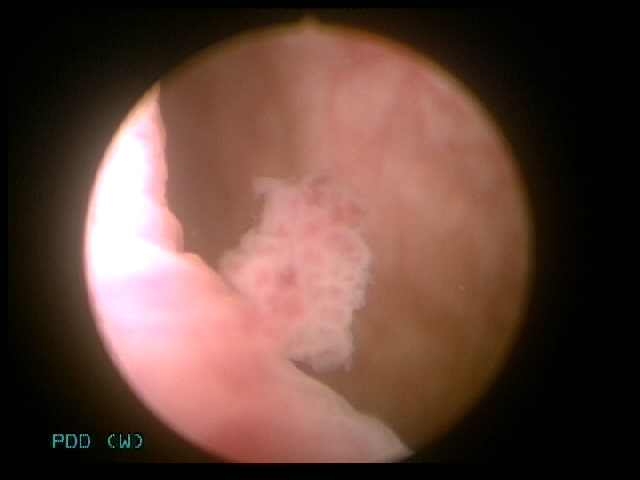
Modality: WLC
Class: Non-malignant
Subclass: BenignNOS
Lesion: L1
Morphology: Papillary
Bladder cancer association: No